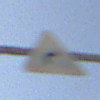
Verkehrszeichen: KurveRechts
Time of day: Midday
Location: Outdoor (RoadRail)
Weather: PartlyCloudy
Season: NotSpecified
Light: Natural